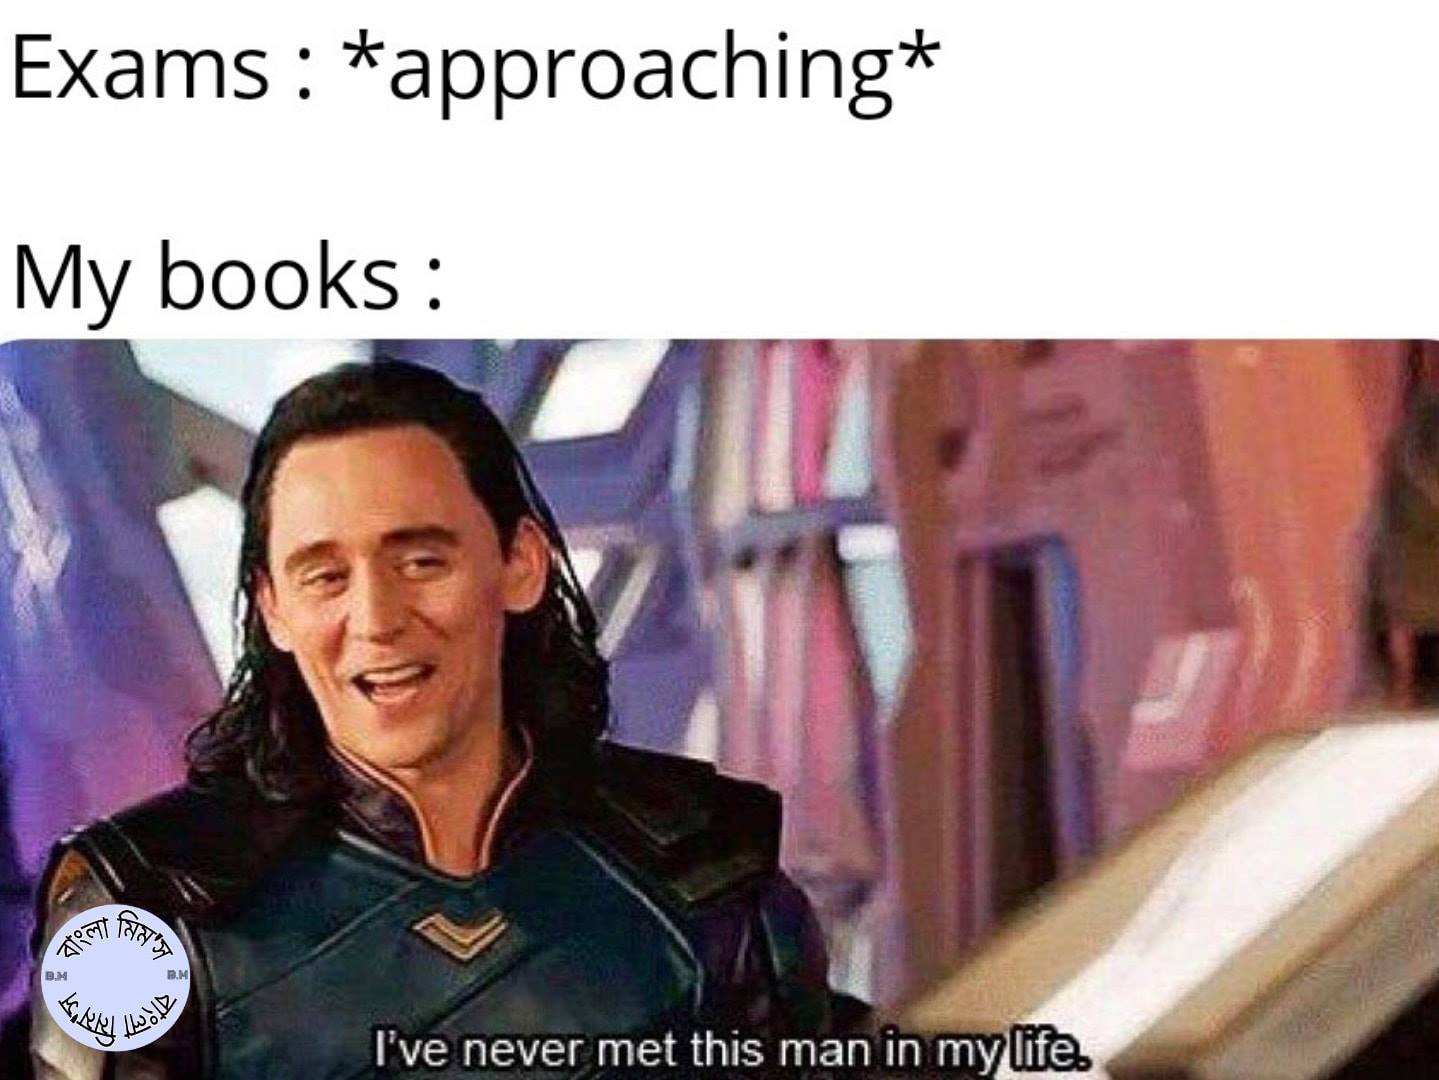
Caption: Exams: *approaching*    My books:  I've never met this man in my life.
Label: non-hate